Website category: university
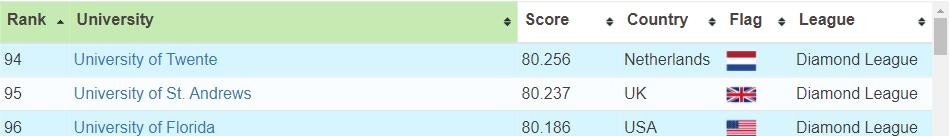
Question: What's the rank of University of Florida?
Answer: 96

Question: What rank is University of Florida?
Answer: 96

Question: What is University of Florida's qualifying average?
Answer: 96

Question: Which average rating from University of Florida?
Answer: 96

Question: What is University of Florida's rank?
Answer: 96

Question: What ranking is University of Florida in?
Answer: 96

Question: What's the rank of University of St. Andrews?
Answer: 95

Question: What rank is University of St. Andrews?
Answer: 95

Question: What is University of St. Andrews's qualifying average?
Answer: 95

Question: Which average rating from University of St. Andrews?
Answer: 95

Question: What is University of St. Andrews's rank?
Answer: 95

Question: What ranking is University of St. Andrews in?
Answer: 95

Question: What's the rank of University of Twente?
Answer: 94

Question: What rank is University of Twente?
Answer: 94

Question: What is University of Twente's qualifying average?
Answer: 94

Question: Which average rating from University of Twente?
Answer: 94

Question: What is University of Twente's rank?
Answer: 94

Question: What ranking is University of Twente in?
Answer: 94

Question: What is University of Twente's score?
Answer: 80.256

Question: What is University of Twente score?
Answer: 80.256

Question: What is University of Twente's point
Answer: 80.256

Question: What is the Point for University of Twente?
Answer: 80.256

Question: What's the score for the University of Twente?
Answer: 80.256

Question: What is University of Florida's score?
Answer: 80.186

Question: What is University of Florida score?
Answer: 80.186

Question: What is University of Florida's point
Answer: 80.186

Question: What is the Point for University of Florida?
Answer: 80.186

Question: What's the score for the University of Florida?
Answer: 80.186

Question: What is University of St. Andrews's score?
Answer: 80.237

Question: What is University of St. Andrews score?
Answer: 80.237

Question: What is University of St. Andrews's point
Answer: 80.237

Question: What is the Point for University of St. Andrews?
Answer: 80.237

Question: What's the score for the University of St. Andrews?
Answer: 80.237

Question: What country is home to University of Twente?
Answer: Netherlands

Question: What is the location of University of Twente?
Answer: Netherlands

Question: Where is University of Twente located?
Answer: Netherlands

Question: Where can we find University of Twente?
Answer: Netherlands

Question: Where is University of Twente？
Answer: Netherlands

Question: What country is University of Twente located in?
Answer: Netherlands

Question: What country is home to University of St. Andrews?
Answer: UK

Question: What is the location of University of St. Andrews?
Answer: UK

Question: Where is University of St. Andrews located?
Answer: UK

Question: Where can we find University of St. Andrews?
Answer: UK

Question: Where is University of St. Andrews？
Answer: UK

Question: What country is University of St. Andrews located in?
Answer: UK

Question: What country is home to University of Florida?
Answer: USA

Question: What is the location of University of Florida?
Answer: USA

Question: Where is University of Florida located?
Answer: USA

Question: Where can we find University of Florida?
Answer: USA

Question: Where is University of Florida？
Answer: USA

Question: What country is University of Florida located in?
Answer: USA

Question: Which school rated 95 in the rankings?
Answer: University of St. Andrews

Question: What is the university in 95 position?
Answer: University of St. Andrews

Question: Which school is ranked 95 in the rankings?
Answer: University of St. Andrews

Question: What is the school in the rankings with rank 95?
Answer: University of St. Andrews

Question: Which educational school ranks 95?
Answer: University of St. Andrews

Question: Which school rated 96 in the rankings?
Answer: University of Florida

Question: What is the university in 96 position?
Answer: University of Florida

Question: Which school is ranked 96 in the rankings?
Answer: University of Florida

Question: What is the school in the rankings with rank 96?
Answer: University of Florida

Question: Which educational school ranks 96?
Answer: University of Florida

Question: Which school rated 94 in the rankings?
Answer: University of Twente

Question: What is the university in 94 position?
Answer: University of Twente

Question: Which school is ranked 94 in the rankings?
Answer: University of Twente